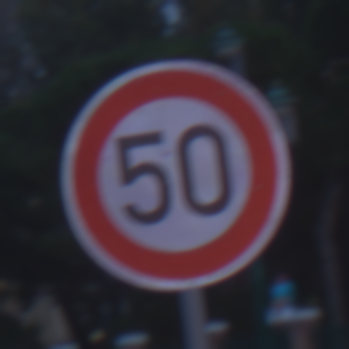
Verkehrszeichen: Geschwindigkeit50
Umgebung: Outdoor, Urban
Tageszeit: Dawn
Wetter: PartlyCloudy
Licht: Natural
Jahreszeit: NotSpecified
Kontrast: LowContrast